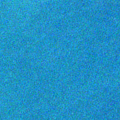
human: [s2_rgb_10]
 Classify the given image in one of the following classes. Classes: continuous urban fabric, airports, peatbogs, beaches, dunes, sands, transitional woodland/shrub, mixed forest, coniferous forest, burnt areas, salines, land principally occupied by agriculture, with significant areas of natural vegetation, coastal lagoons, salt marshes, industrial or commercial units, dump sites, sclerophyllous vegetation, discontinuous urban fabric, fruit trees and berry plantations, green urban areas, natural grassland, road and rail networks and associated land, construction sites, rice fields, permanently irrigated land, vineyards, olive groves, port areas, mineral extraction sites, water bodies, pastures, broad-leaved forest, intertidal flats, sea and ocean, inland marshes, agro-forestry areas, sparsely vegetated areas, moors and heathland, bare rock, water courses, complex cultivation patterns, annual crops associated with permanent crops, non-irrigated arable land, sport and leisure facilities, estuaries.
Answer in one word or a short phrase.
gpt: sea and ocean